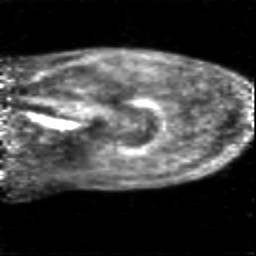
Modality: PET
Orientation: sagittal
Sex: female
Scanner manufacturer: siemens